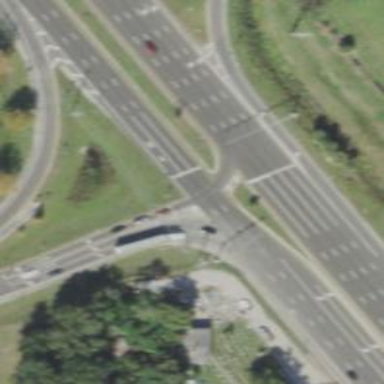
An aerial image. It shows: Solid stop line on the road.